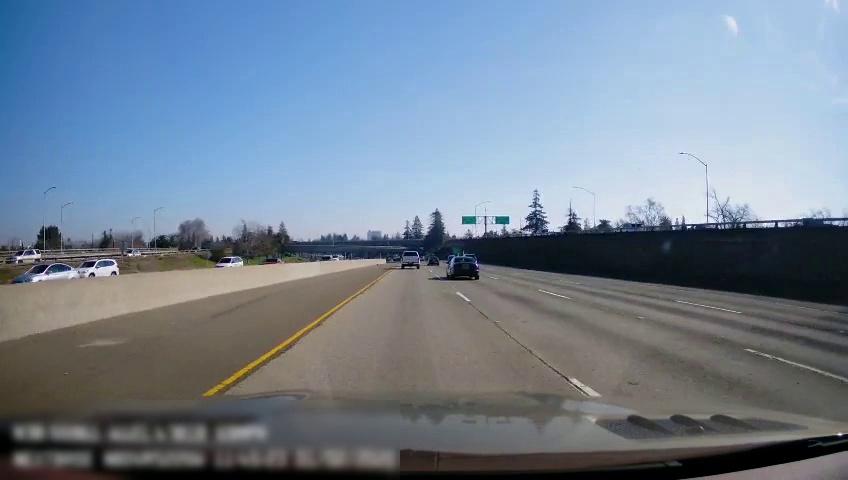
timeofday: Day
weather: Sunny
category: Vehicles | Car
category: Vehicles | SUV
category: Vehicles | Car
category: Vehicles | Car
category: Vehicles | SUV
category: Vehicles | Car
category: Vehicles | SUV
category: Vehicles | Truck
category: Drivable Space
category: Vehicles | Truck
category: Vehicles | SUV
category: Vehicles | Car
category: Vehicles | Car
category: Vehicles | Car
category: Vehicles | Car
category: Lanes | Current Lane
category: Lanes | Current Lane
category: Lanes | Alternate Lane
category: Lanes | Alternate Lane
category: Lanes | Alternate Lane
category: Traffic | Signs
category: Traffic | Signs